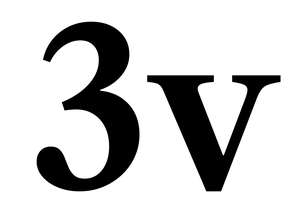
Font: LibreCaslonText_SemiBold